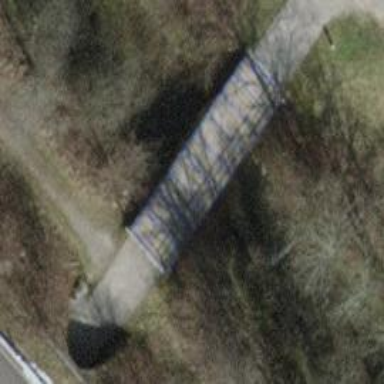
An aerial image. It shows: Concrete path on bridge.